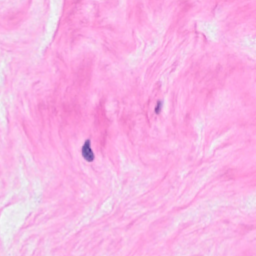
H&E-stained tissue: Breast